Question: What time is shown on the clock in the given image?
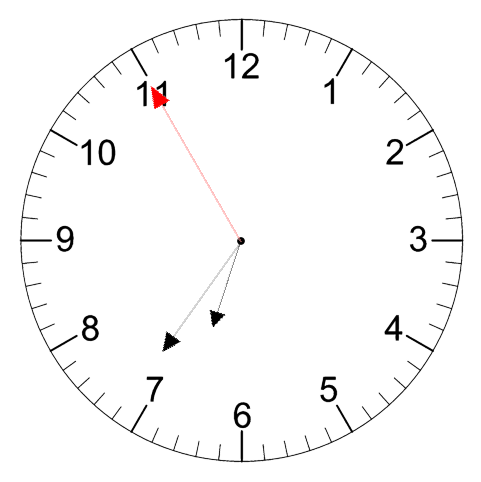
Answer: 06:35:55